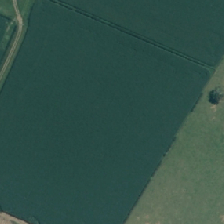
Land cover: shortrotation_cropland